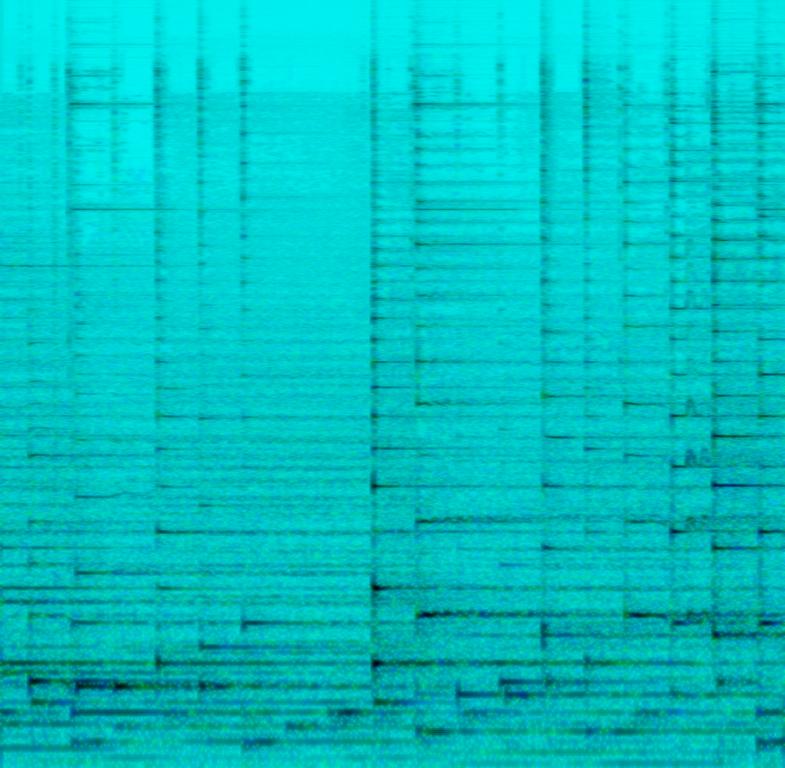
This meditation song features a guzheng playing the main melody. A kind of zither plays arpeggiated chords in the background. Chimes are played in between lines. This song has a Chinese melody. This song is relaxing. There are no voices in this song. This song can be played in a meditation center.